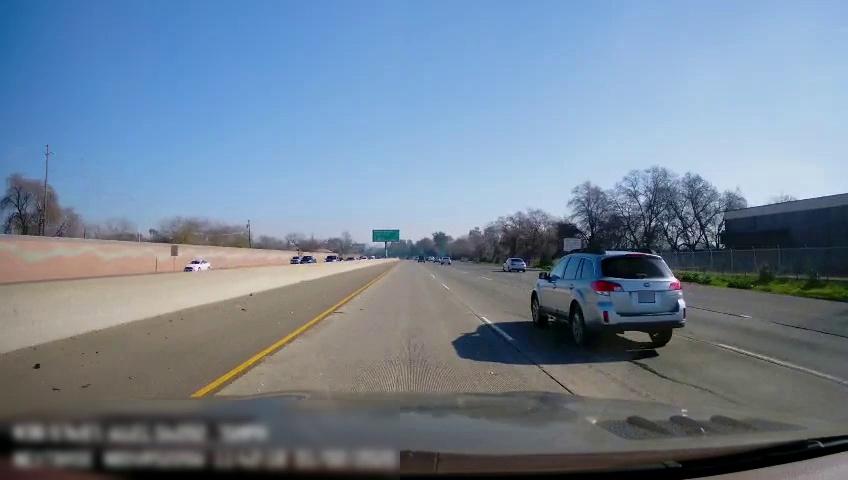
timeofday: Day
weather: Sunny
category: Drivable Space
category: Vehicles | Car
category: Vehicles | SUV
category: Vehicles | Truck
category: Vehicles | Car
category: Drivable Space
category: Vehicles | SUV
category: Vehicles | Car
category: Vehicles | Car
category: Lanes | Current Lane
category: Lanes | Current Lane
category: Lanes | Current Lane
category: Lanes | Alternate Lane
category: Traffic | Signs
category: Traffic | Signs